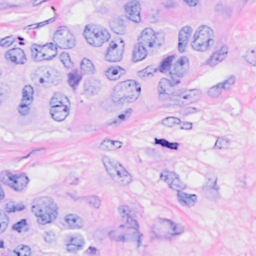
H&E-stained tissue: Breast